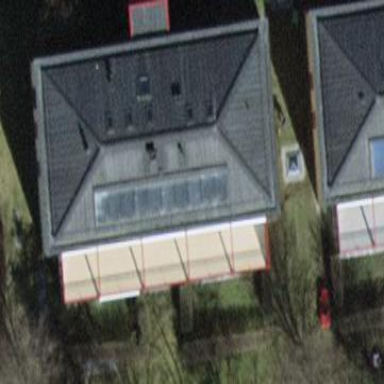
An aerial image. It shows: Apartment building with flat roof.